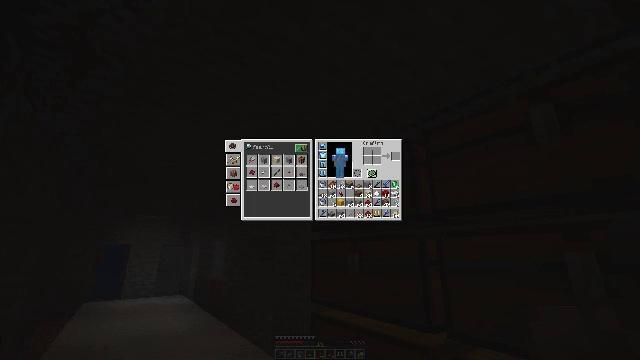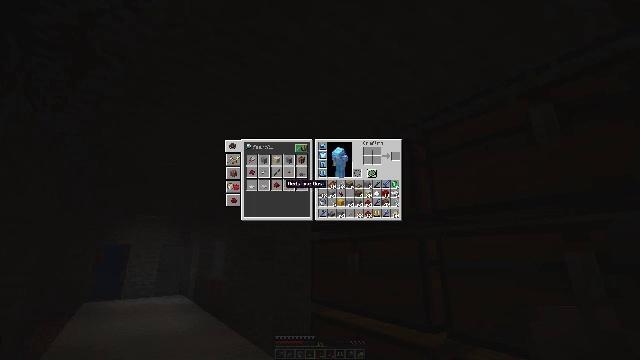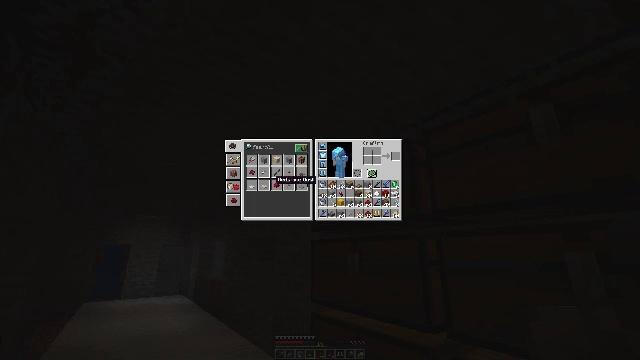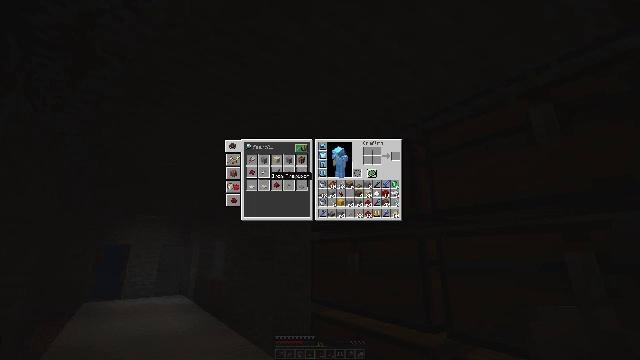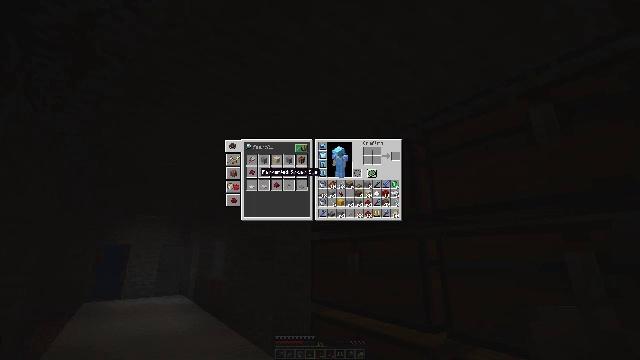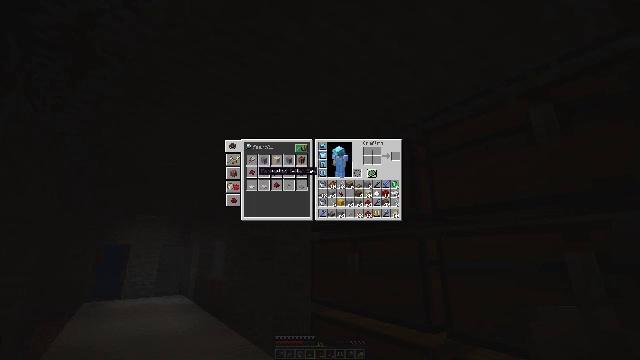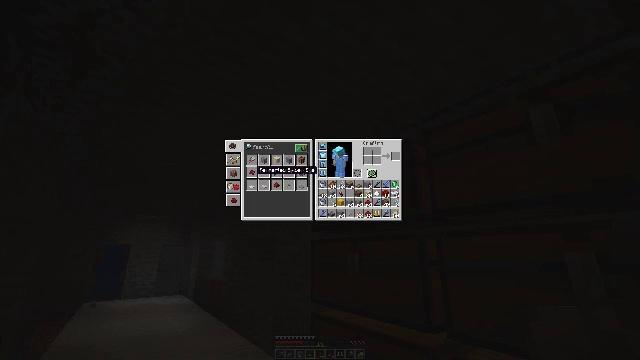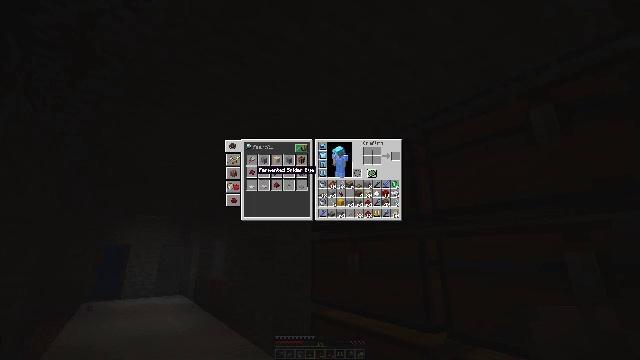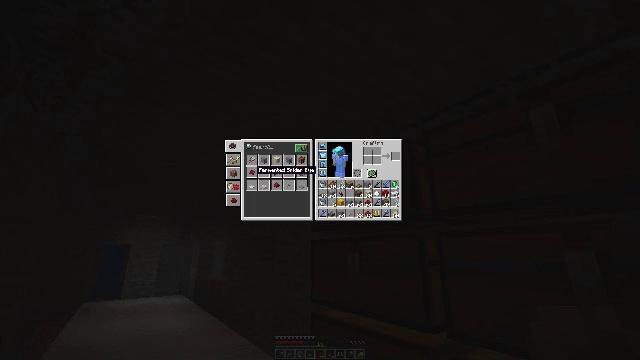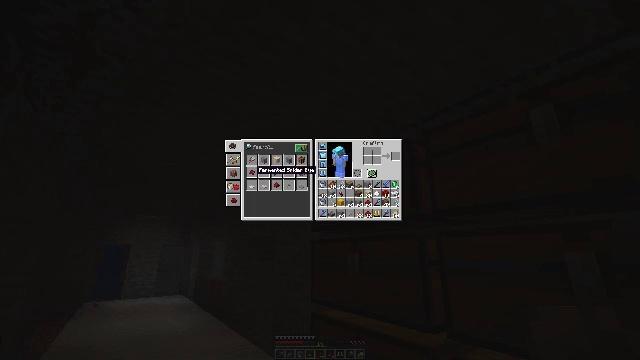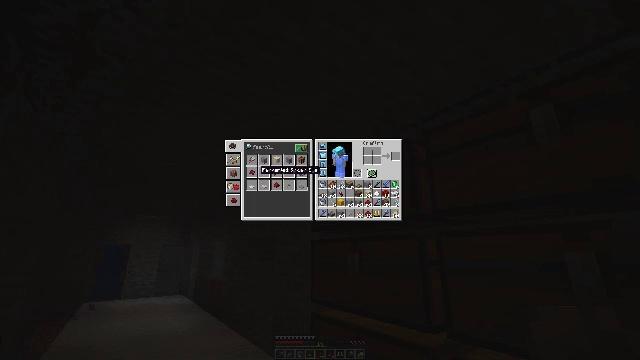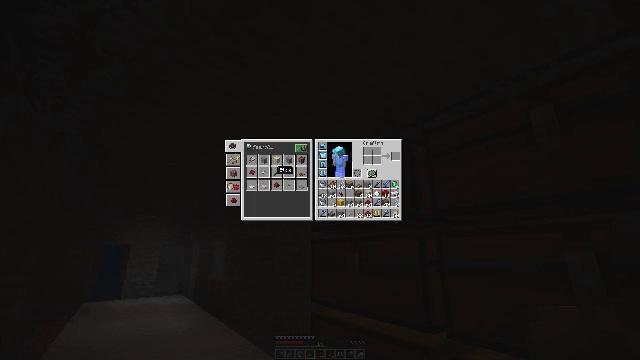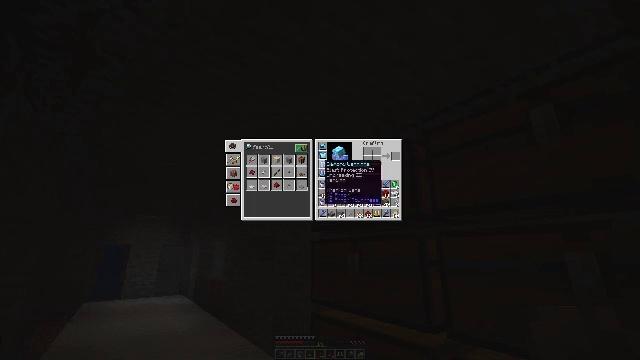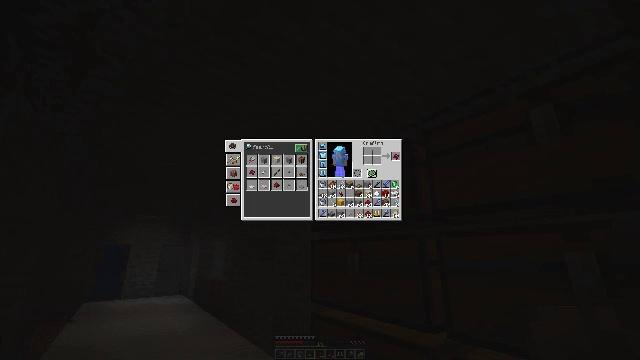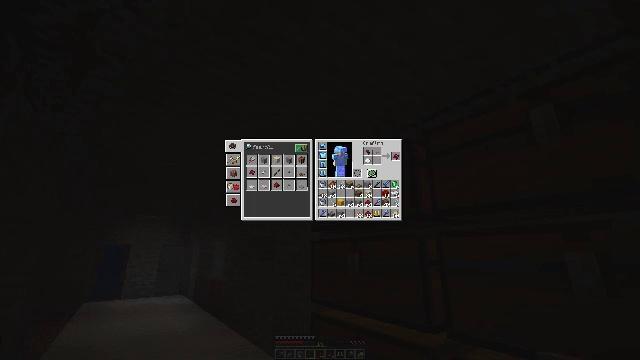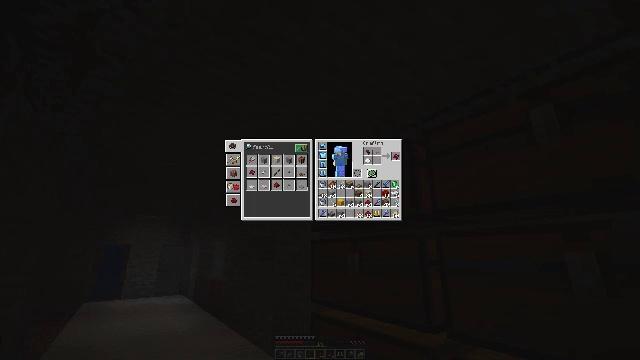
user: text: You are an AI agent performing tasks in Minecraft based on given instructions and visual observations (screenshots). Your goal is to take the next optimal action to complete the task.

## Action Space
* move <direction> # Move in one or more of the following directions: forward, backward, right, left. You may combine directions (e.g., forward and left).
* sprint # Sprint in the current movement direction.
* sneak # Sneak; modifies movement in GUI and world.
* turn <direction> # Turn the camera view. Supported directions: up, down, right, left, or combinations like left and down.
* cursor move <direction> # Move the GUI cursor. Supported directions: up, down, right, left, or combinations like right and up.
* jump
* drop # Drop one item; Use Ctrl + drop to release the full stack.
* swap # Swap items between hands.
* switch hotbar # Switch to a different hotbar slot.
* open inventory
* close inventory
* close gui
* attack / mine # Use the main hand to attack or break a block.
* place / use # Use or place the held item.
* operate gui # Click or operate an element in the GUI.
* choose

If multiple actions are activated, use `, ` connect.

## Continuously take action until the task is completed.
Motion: motion action
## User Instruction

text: Mix spider eye, mushroom, and sugar to make a fermented spider eye.
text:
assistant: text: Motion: turn left and up
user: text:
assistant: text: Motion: turn left and up
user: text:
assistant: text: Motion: turn left and up
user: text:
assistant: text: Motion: turn left and up
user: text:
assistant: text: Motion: no_op
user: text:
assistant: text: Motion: no_op
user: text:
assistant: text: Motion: no_op
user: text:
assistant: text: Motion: attack / mine
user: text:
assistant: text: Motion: attack / mine
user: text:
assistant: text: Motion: turn right
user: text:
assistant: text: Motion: turn right
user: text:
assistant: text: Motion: turn right and up
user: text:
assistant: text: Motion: turn right and up
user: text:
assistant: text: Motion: turn right
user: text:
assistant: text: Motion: no_op
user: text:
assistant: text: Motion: no_op
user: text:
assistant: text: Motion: turn left
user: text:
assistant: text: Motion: turn left
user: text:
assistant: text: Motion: turn left
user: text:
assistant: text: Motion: no_op
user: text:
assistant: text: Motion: attack / mine
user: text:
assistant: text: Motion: attack / mine
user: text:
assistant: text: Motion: attack / mine
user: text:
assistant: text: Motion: no_op
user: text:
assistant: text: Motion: no_op
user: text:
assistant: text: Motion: no_op